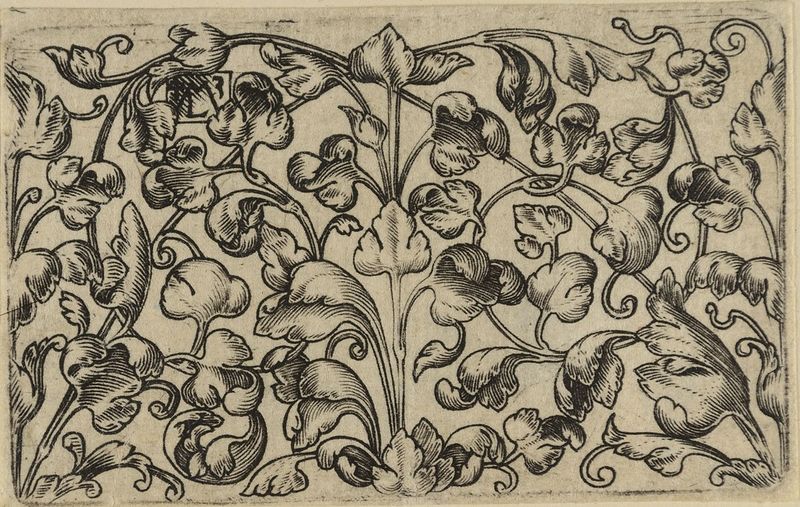
Titel: Laubornament
Künstler: Melchior Lorichs
Standort: Hamburg
Institution: Museum für Kunst und Gewerbe Hamburg
Schlagwörter: blätter, blumen, zeichnung, blüten, muster, ornament, pflanzen, renaissance, papier, grafik, graphik, ornamente, fotografie, photographie, tusche, bluemn, druckgraphik, druckgrafik, stich, tinte, pergament, schnörkel, kupferstich, arabeske, rankenwerk, rankenornament, gerippt, reproduktionen, druckerzeugnisse, pflanzenornamente, ornamentstich, vorlageblätter, hopfenblatt, füllung, laubornament